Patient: sex F, age 65
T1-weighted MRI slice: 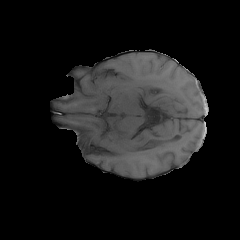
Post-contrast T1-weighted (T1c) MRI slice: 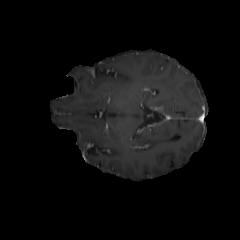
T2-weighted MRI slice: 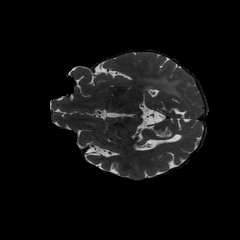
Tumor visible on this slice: yes
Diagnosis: Glioblastoma, IDH-wildtype
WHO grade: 4